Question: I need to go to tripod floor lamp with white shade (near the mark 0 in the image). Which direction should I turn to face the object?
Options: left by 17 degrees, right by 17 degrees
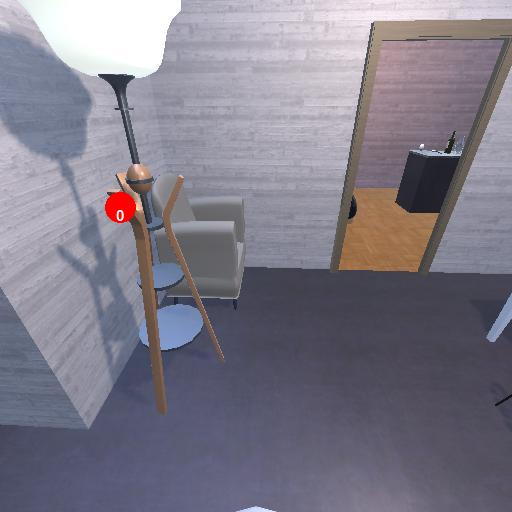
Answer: left by 17 degrees